Interaction volume radius: 10 \u00c5
Interaction volume height: 20 \u00c5
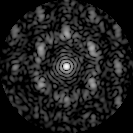
Disorder parameter: 0.604